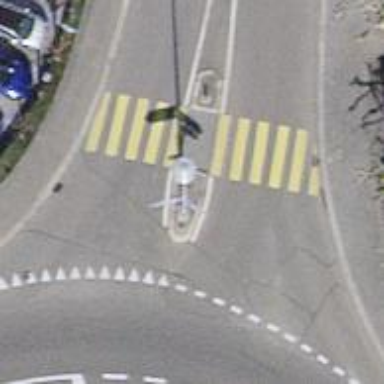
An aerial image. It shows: Marked footway crossing with visible markings.